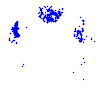
Particle: proton